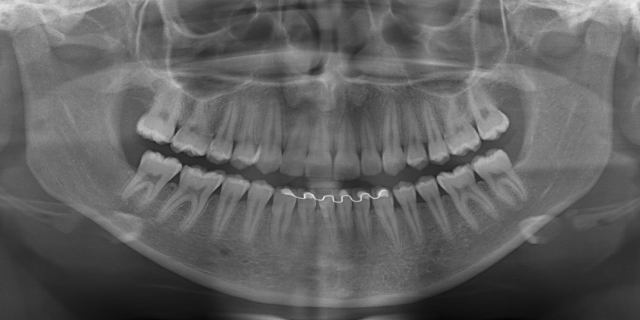
adult